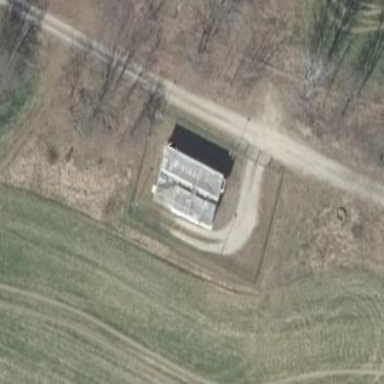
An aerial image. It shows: Wastewater plant protected by fence.